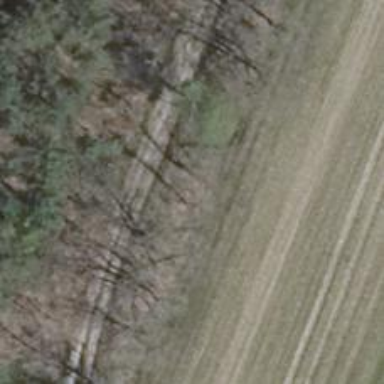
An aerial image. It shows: Row of deciduous broadleaved trees.